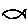
Label: fish